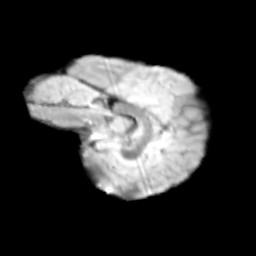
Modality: T2w
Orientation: sagittal
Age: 10
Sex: male
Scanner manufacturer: siemens
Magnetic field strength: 3 T
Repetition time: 3.8 s
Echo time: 0.07 s